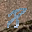
Label: 8